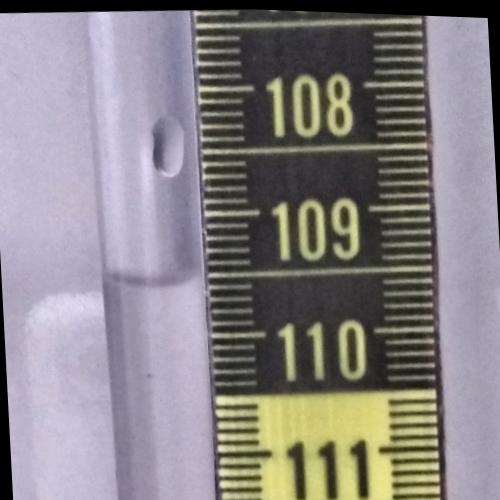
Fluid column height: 109.5 cm